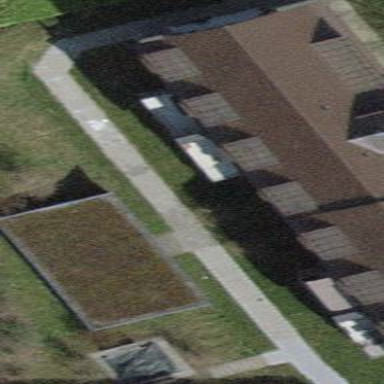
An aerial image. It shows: Shed.